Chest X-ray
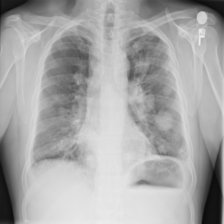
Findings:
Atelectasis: negative
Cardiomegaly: negative
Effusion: positive
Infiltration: negative
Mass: positive
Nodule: negative
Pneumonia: negative
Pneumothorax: negative
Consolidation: negative
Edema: negative
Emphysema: negative
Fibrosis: negative
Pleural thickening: negative
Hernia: negative